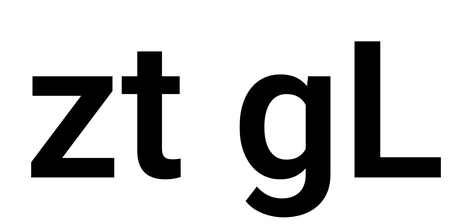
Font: Roboto_SemiBold